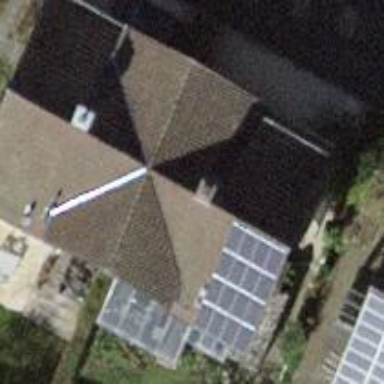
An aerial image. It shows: Semi-detached house.